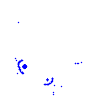
Particle: electron